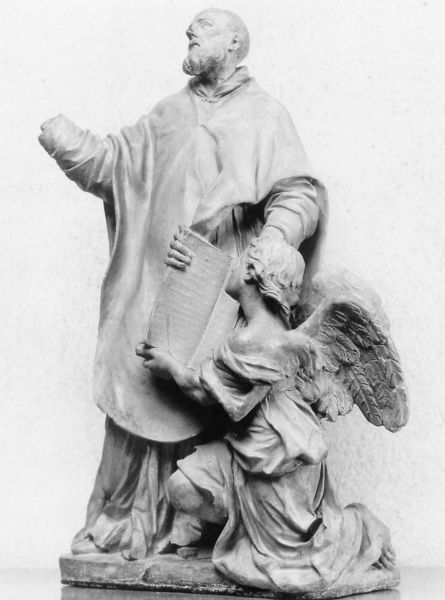
Titel: Hl. Filippo Neri mit einem Engel
Künstler: Alessandro Algardi
Institution: Turin, Giancarlo Gallino
Schlagwörter: flügel, hand, mann, umhang, frau, kleid, kleider, marmor, bart, arm, bibel, falten, federn, kleidung, kragen, sockel, stehen, kirche, gewand, haare, mantel, personen, person, engel, skulptur, statue, zwei, alter mann, tafel, büste, foto, greis, moses, buch, religion, seite, knien, talar, brief, flehen, religiös, heiliger, bitten, verkündigung, evangeliar, kirchenvater, ohne, matel, abgebrochen